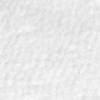
Label: no_change